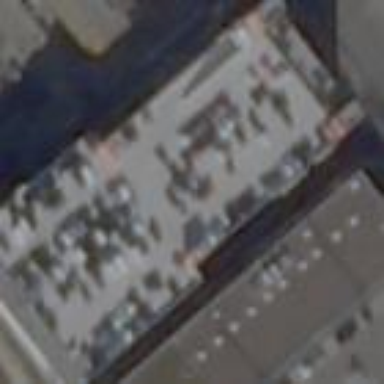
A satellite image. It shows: Commercial building.